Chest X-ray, AP view. Patient: 25 years old, sex F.
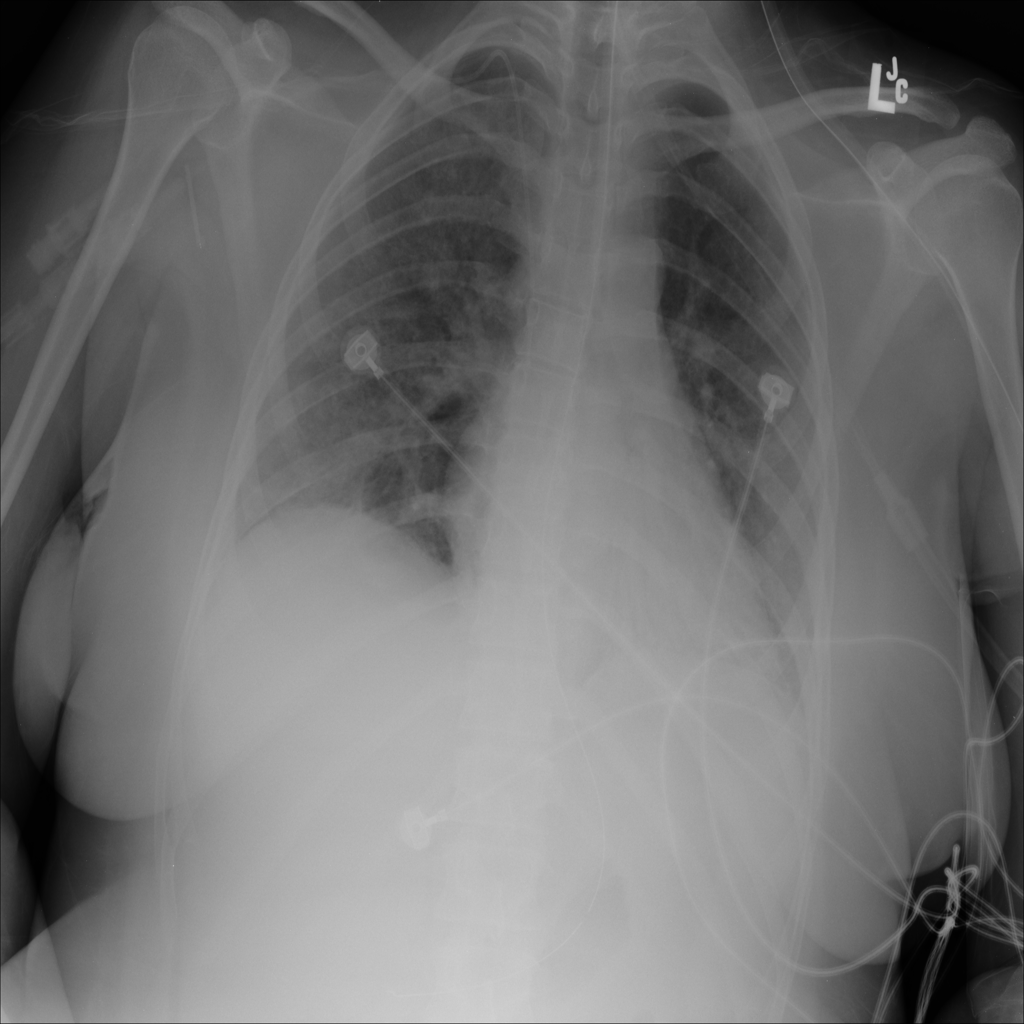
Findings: No Finding